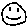
Label: smiley face